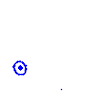
Particle: electron